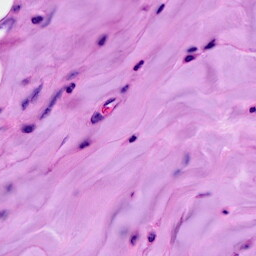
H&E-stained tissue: Breast